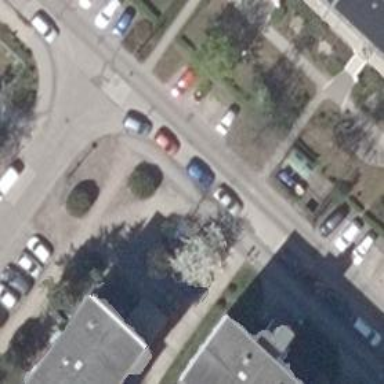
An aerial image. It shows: Telephone amenity.